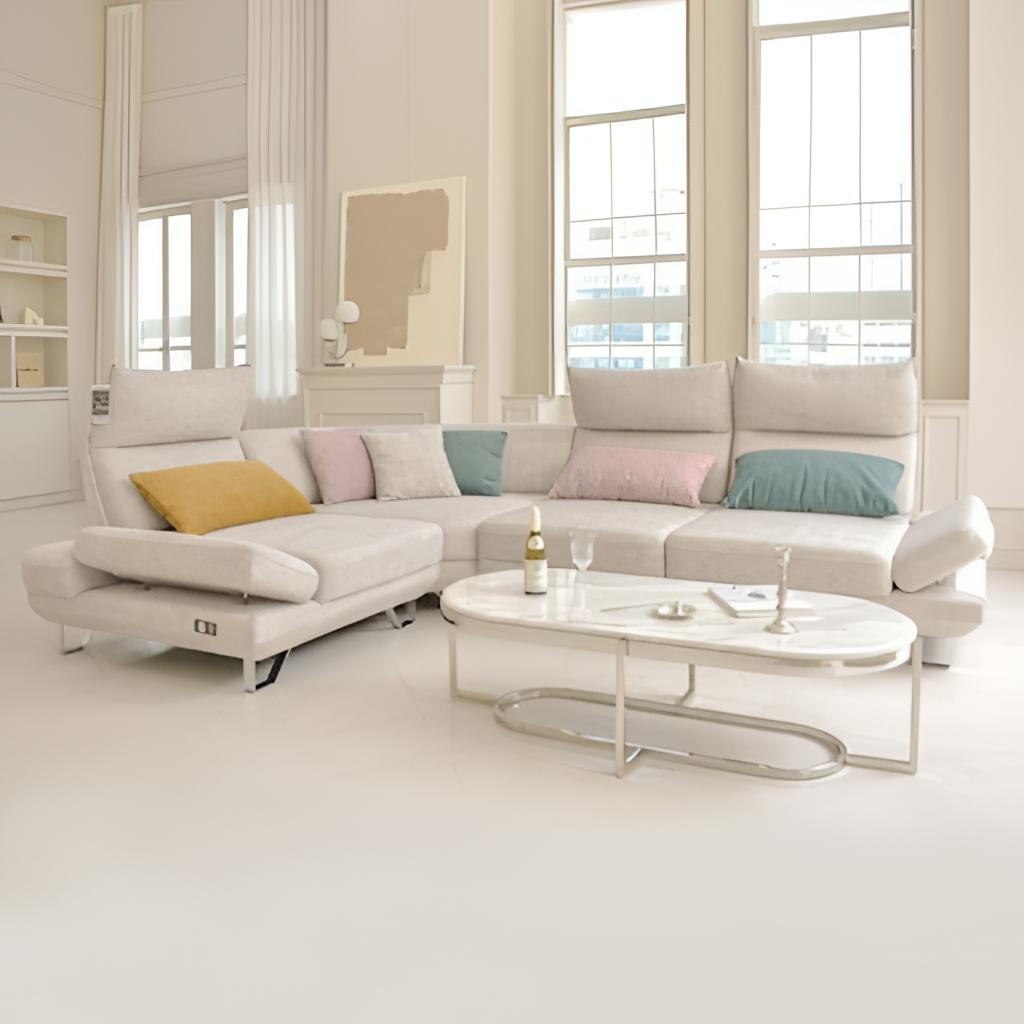
fabric sectional sofa, living room, contemporary, cream paint wallpaper, with solid pattern, cream tile flooring, with large square pattern